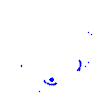
Particle: pion